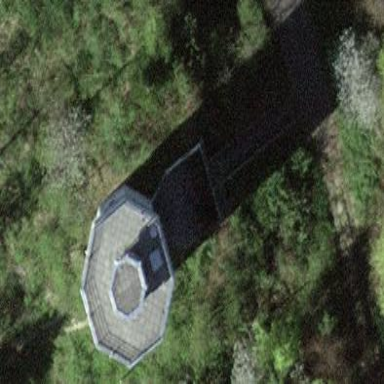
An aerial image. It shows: Water tower that is man-made.